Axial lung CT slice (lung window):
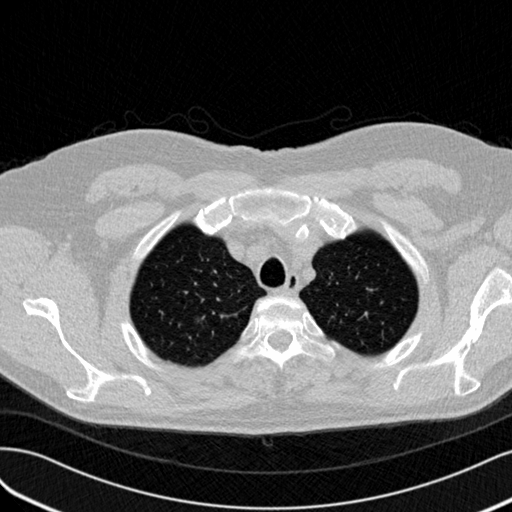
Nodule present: no